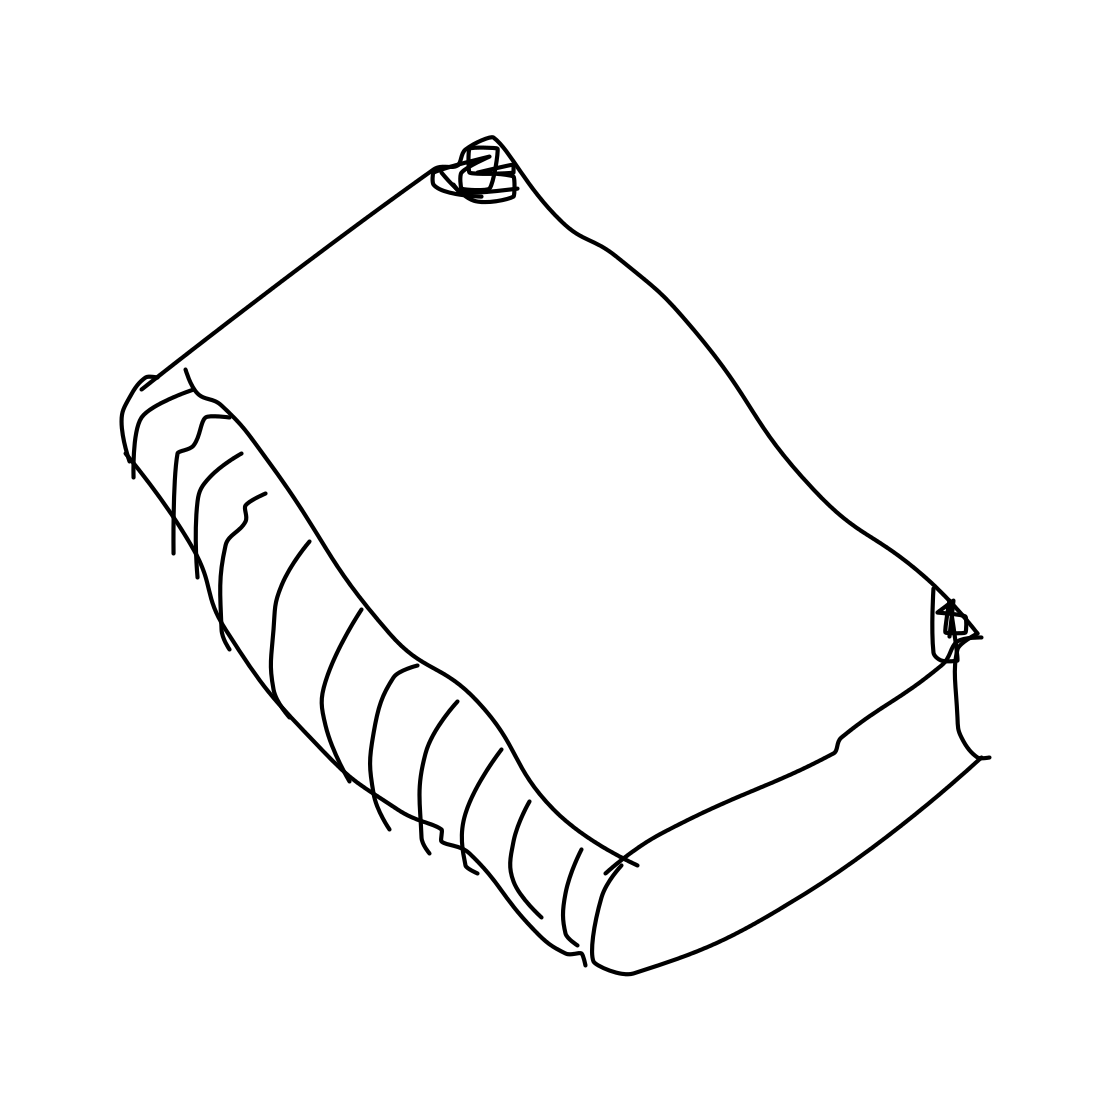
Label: book